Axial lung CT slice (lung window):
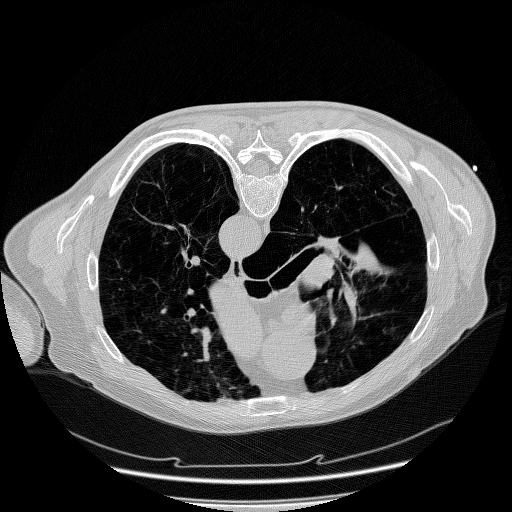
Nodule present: no